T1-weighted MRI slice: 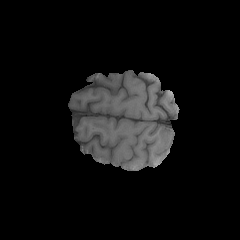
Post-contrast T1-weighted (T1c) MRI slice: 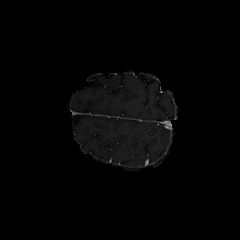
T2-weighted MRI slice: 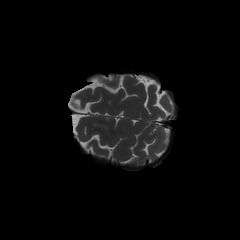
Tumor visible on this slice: no